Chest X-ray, PA view. Patient: 62 years old, sex M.
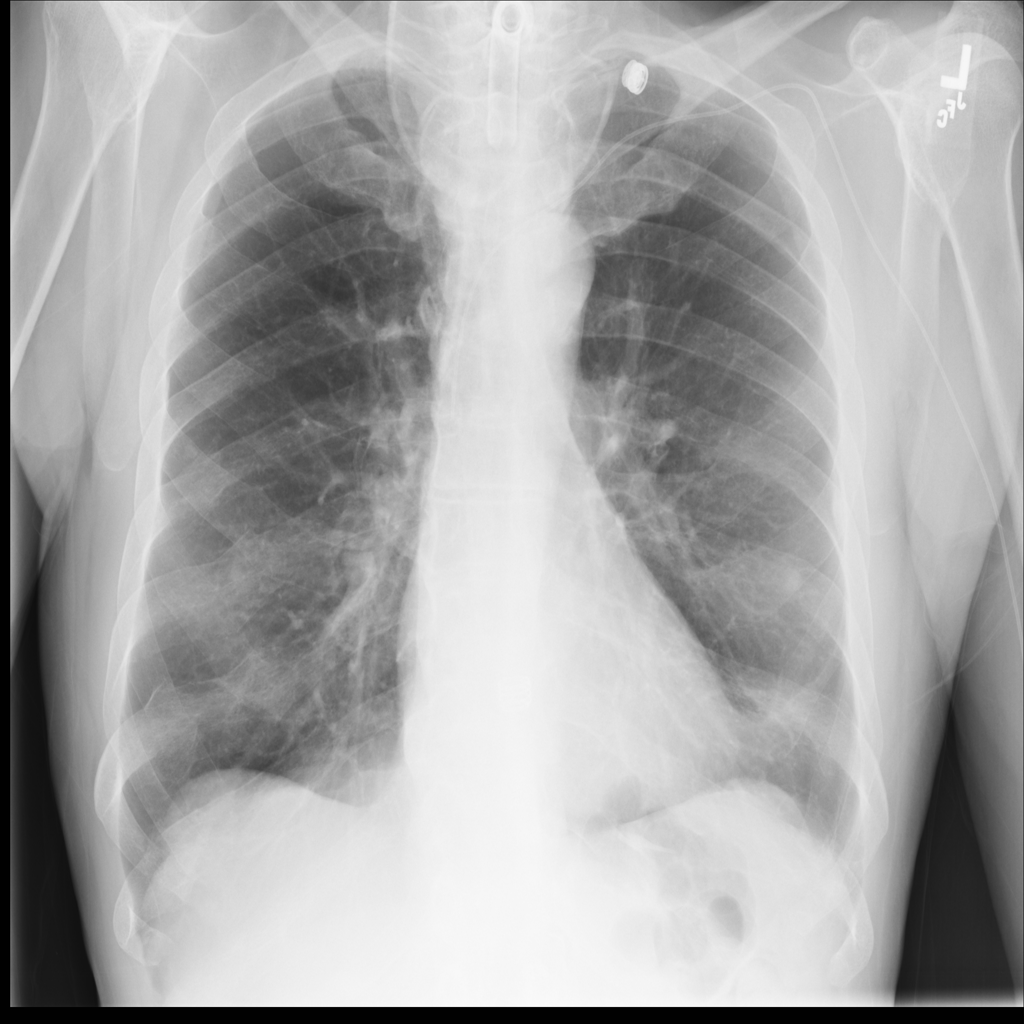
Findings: No Finding